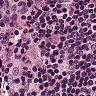
Metastatic tissue present: no